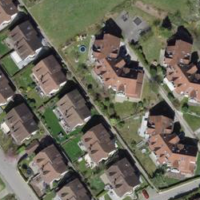
EUNIS habitat code: 55
Species observed at this site:
Fritillaria meleagris
Humulus lupulus